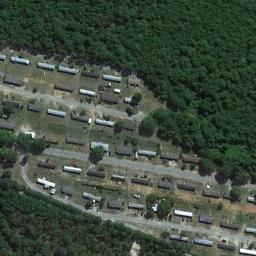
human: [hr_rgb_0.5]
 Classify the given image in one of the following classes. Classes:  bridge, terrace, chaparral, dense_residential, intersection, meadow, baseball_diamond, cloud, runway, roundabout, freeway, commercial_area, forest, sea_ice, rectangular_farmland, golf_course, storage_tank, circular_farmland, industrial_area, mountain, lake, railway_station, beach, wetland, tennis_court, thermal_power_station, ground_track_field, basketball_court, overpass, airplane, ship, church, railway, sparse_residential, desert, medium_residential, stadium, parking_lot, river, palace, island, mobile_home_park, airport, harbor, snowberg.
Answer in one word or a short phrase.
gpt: mobile_home_park